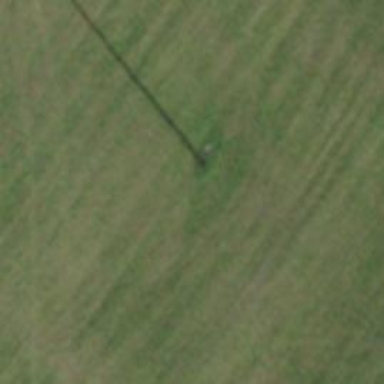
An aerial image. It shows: Minor power line.